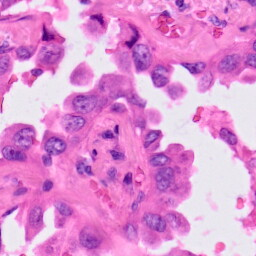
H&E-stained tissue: Lung